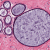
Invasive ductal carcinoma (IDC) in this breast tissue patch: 0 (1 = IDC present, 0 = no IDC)